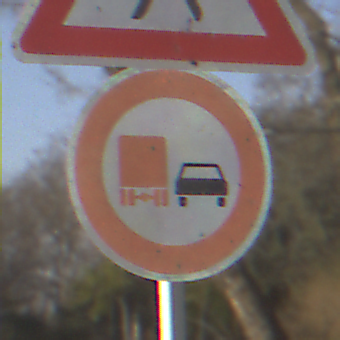
Verkehrszeichen: UeberholverbotKraftfahrzeuge
Zusatzzeichen oben: FussgaengerRechts
Umgebung: Outdoor, Nature
Tageszeit: SunriseSunset
Wetter: Clear
Licht: Natural
Jahreszeit: NotSpecified
Kontrast: HighContrast